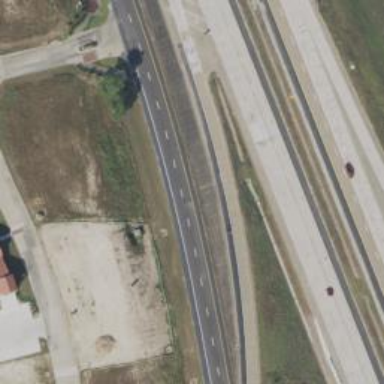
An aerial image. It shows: Secondary road with frontage road alongside.